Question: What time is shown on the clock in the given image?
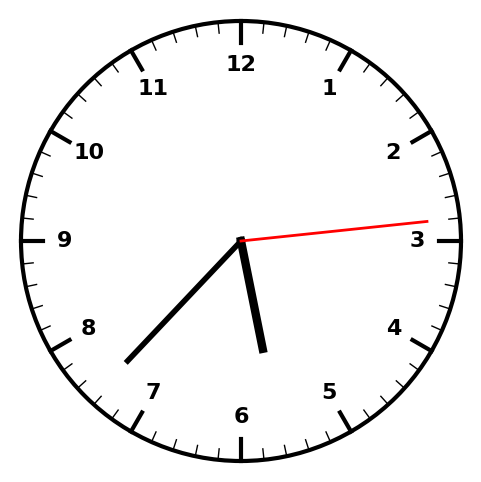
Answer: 05:37:14